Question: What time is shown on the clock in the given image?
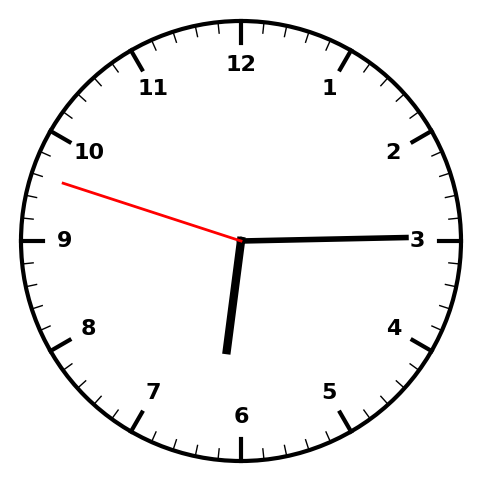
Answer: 06:14:48